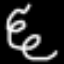
Label: squiggle